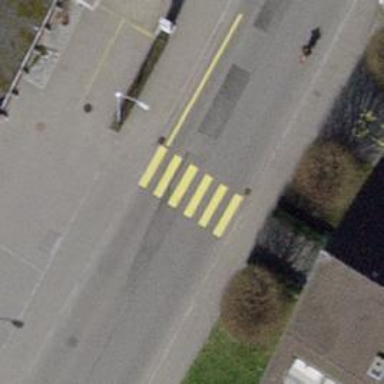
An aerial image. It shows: Marked footway crossing with traffic calming table.